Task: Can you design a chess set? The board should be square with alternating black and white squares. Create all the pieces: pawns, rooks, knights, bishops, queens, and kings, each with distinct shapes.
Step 2495:
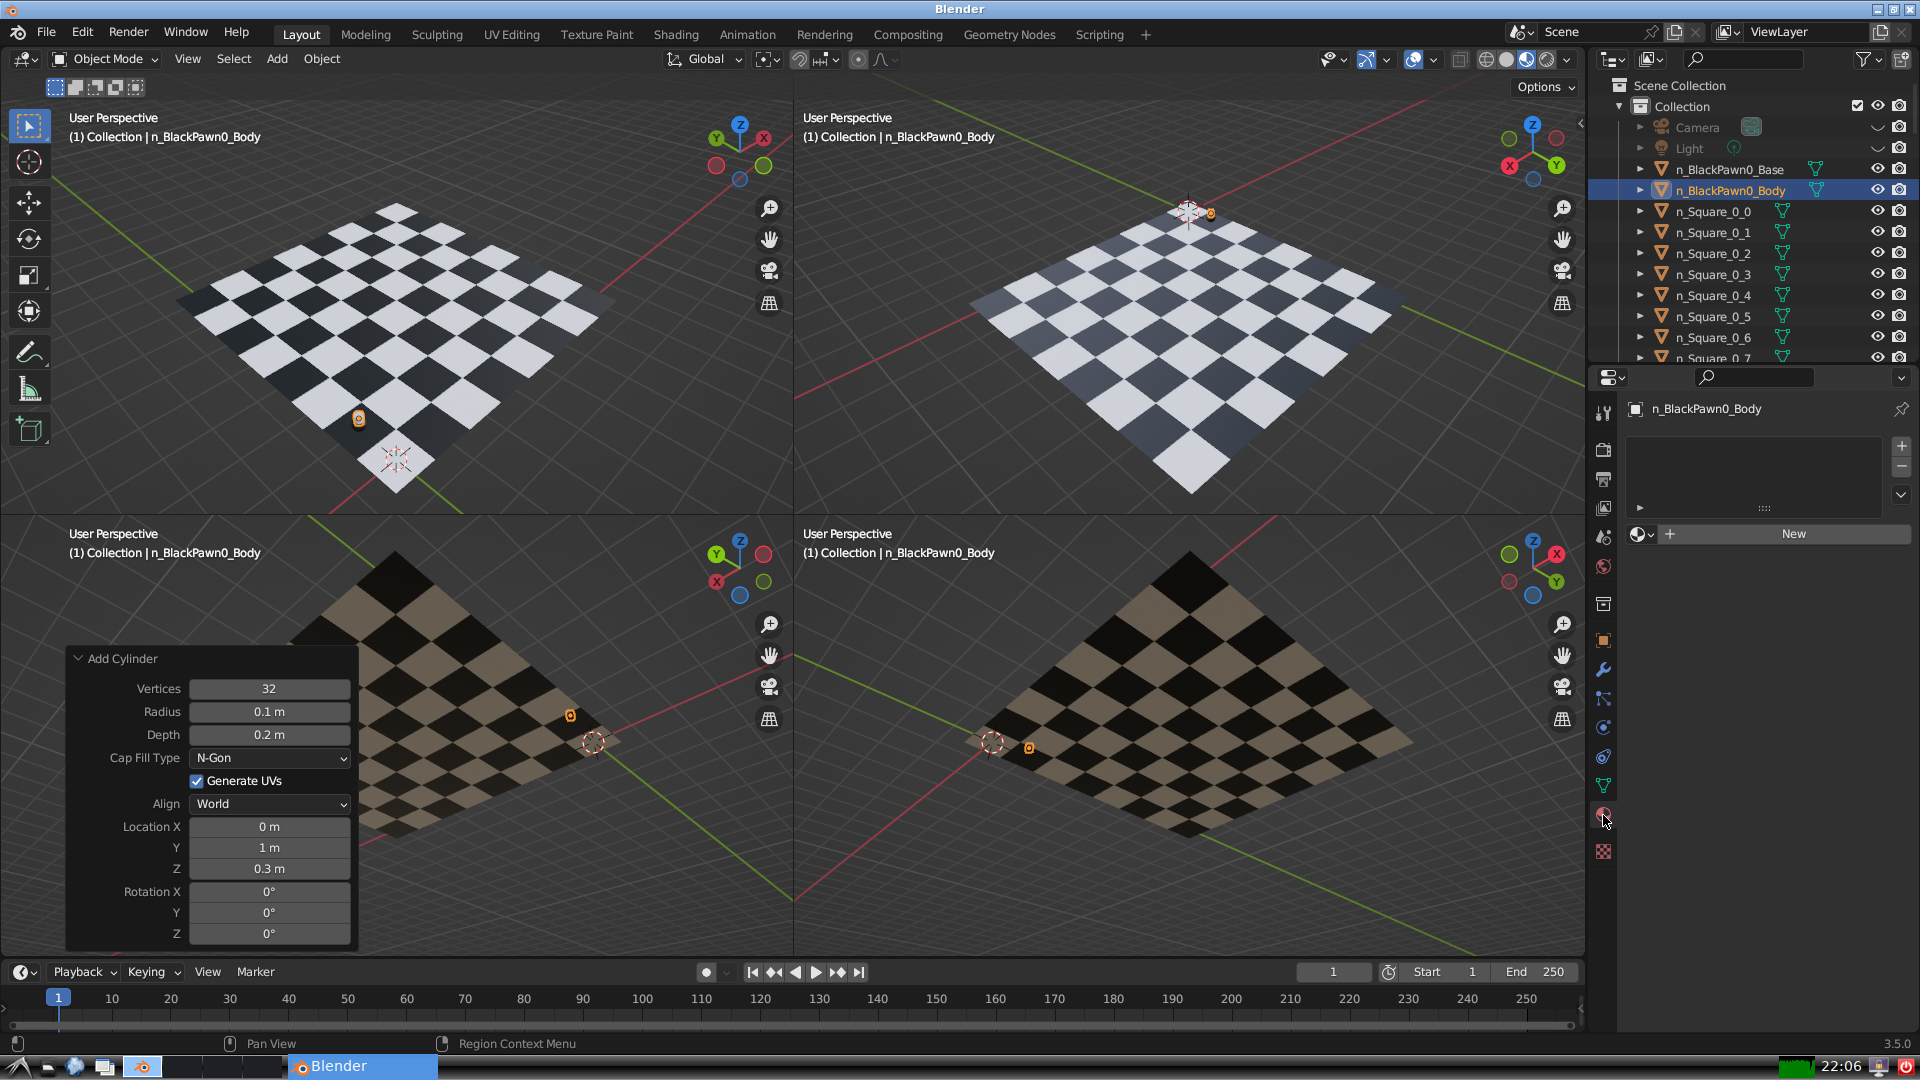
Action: {"mouse_move": [1636, 534]}